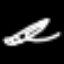
Label: pencil